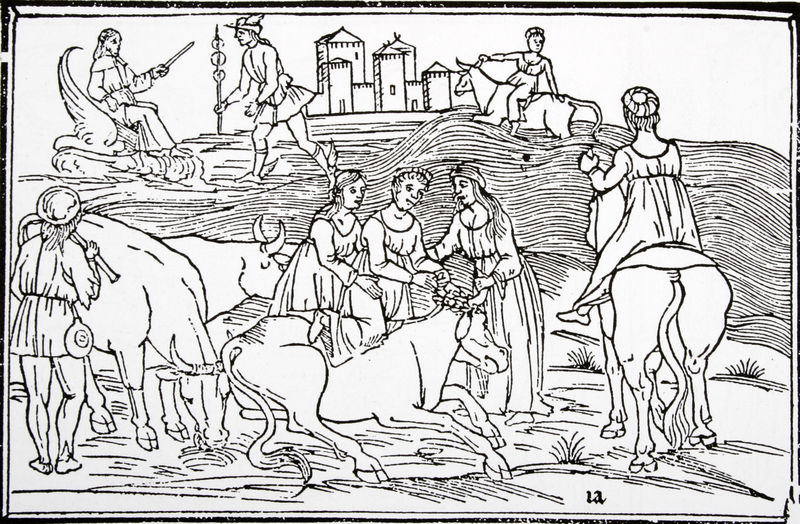
Titel: Metamorphosen des Ovid. Raub der Europa
Künstler: (Anonym) Venezianisch
Standort: München:
Institution: Bayerische Staatsbibliothek
Schlagwörter: berg, flügel, gemälde, mann, meer, umhang, wasser, weiß, fluss, frauen, landschaft, menschen, sitzen, stadt, ufer, blumen, frau, grau, hintergrund, holz, hut, kleid, kleider, männer, schmuck, schwarz, skizze, vordergrund, zeichnung, gebäude, gras, haus, tiere, wiese, fest, flasche, architektur, bild, horn, bach, feld, häuser, hügel, kühe, vieh, weide, kirche, gewand, mantel, gewänder, girlande, musiker, anhöhe, bauern, esel, handel, pferd, pferde, reiter, stock, turm, engel, huf, hufe, reiten, reiterin, ritt, schwanz, schweif, gesäß, hintern, holzschnitt, welle, wellen, papier, schwan, schuhe, stab, ernte, feldarbeit, grafik, grasen, herde, kuh, rind, linien, rand, thron, liegend, bauer, rinder, burg, weiden, kloster, türme, festung, hinten, popo, druck, schnitt, schraffur, stich, illustration, schwert, buchstaben, mäntel, herrscher, kranz, mythologie, buchdruck, flöte, zeus, fressen, mittelalter, amazonen, entführung, landwirtschaft, umhänge, umzug, tränke, männder, kränze, opfer, hörner, hermes, dürer, jupiter, götterbote, merkur, fersen, geflügelt, ochse, ochsen, stier, stiere, turban, hirte, hirten, hüten, dienerinnen, flötenspieler, marien, bekränzen, europa, pluto, castle, rhein, kontinent, schmücken, buchmalerei, rindvieh, schlachtung, rittlings, pferdehintern, jungfrauen, wasserflasche, ovid, feldflasche, pflegen, flügelschuhe, lohengrin, metamorphosen, durchquerung, verwöhnt, flügelhut, esek, flöste, flüglhut, gewänder flöte, mercure, schwanenthron, trimuph, mehransichtig, kränze+, retein